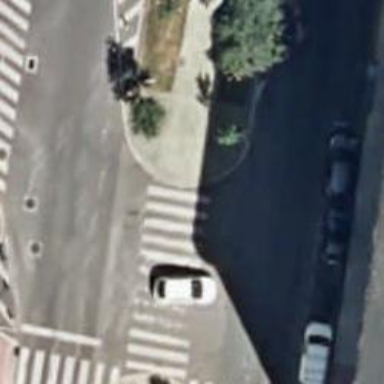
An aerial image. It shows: Uncontrolled road crossing.